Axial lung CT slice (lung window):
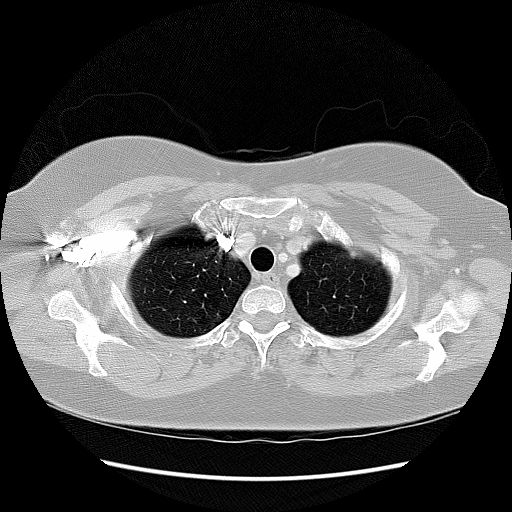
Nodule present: no